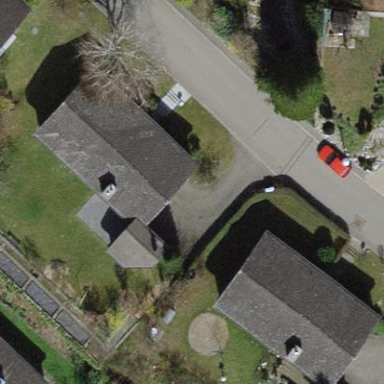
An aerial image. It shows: Detached building.